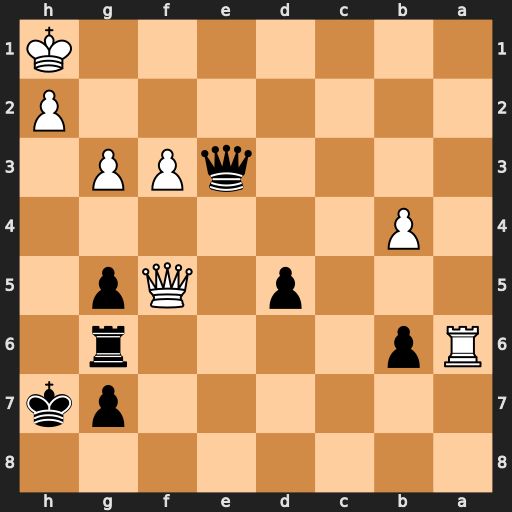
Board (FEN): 8/6pk/Rp4r1/3p1Qp1/1P6/4qPP1/7P/7K
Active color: b
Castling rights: -
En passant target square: -
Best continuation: Qe1+ Kg2 Qe2+